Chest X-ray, AP view. Patient: 22 years old, sex F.
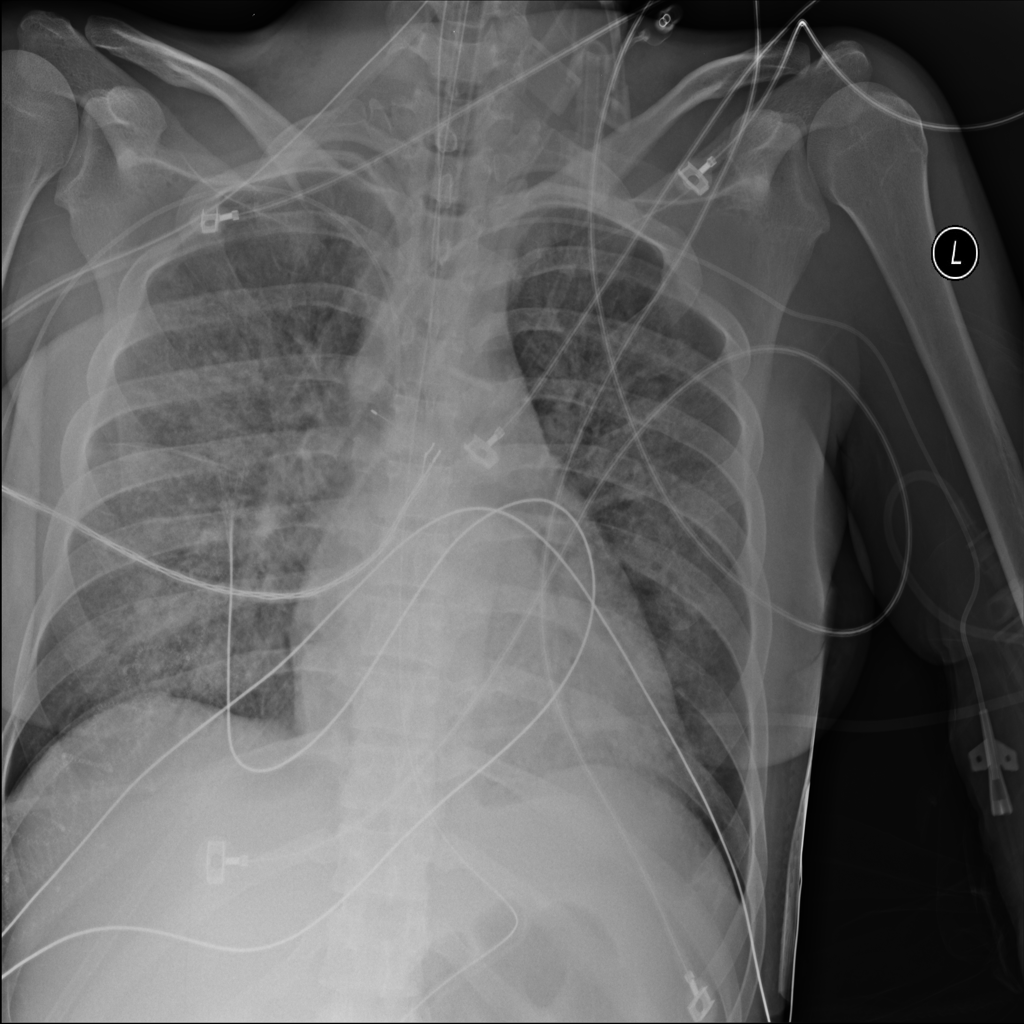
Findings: No Finding